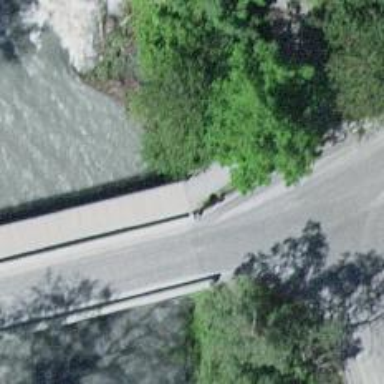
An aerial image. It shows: Footway on bridge.